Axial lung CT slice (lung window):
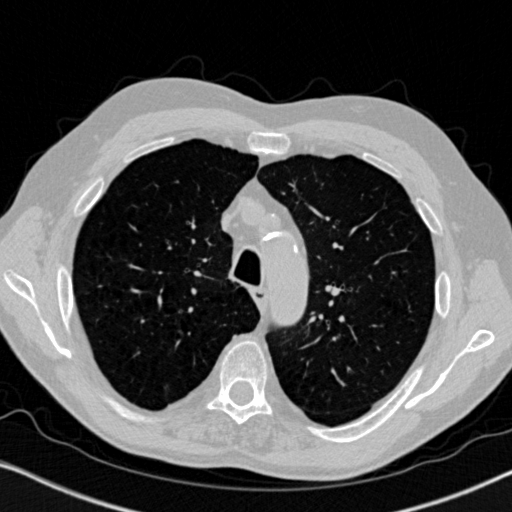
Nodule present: no